Field crop: maize
Growth stage: 2
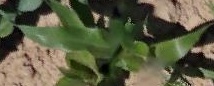
Species: maize